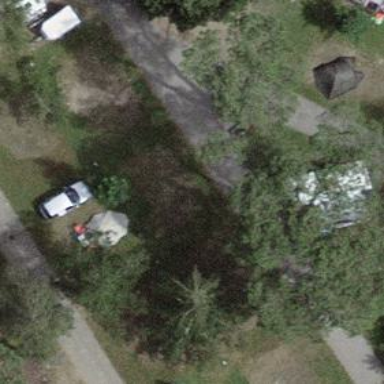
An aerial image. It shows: Camping pitch for tourists.